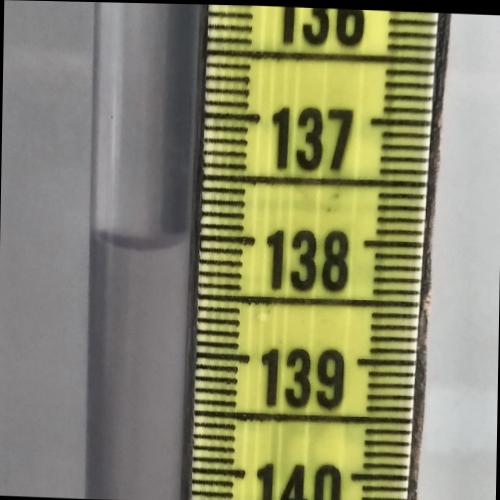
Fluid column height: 138.1 cm